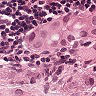
Metastatic tissue present: yes